Question: What would be the best way to put rounded corners on entire iOS app? I know how to do it on individual views using setCornerRadius. Can I apply this to a global view or something?
Thanks :)

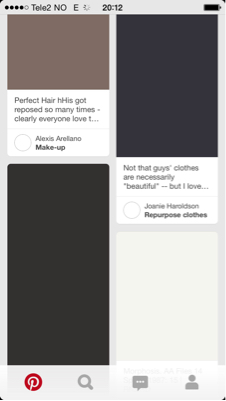
Answer: If you mean round the corners on the whole interface: Mask the window or root view with a rounded-corner mask.
If you mean automatically round all corners of all views: No, there's no magic formula. Just keep doing what you're doing. You could make a generic rounded-corner view and subclass that, but that won't encompass views that are not subclasses of it, obviously.